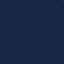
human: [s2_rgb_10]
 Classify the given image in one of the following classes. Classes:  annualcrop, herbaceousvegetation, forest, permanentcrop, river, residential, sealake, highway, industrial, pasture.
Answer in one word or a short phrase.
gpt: SeaLake